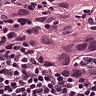
Metastatic tissue present: yes